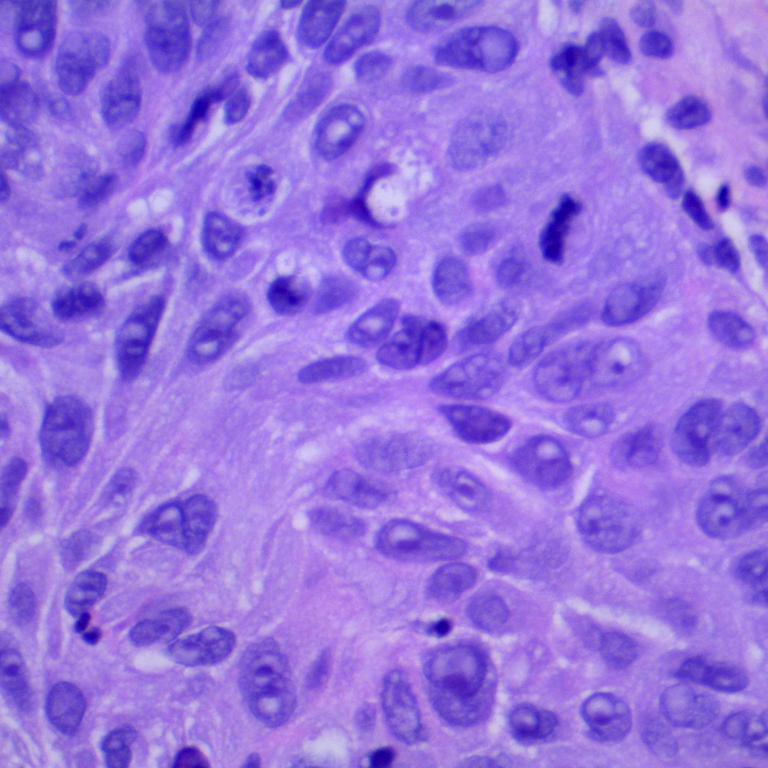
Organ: lung
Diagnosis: squamous carcinomas